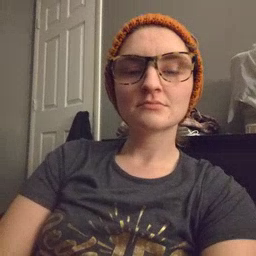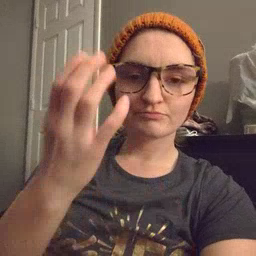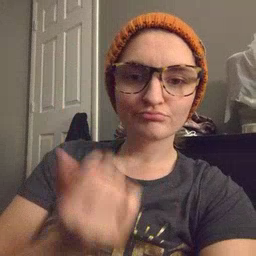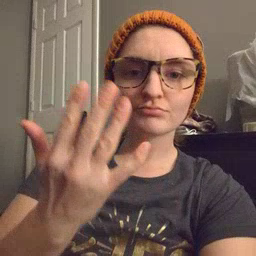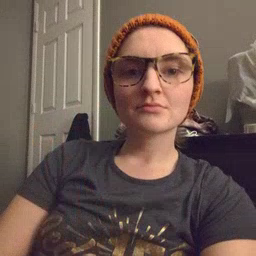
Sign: mitten